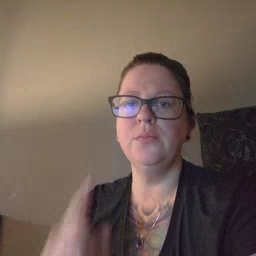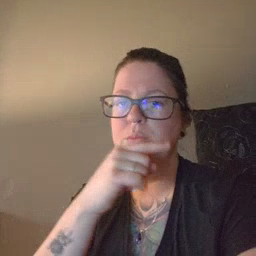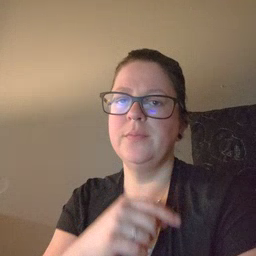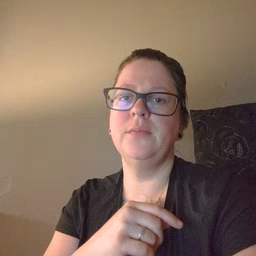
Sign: toothbrush